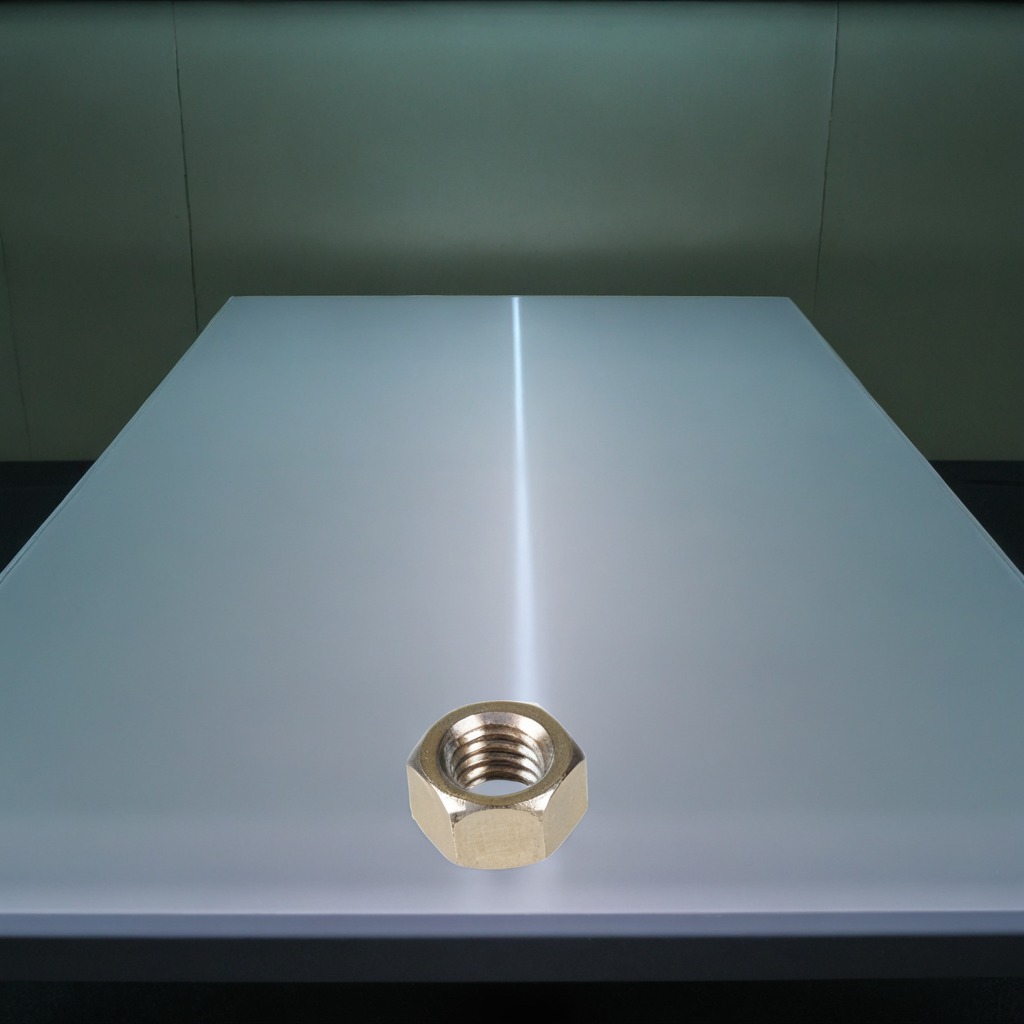
A metal nut is lying on the table.